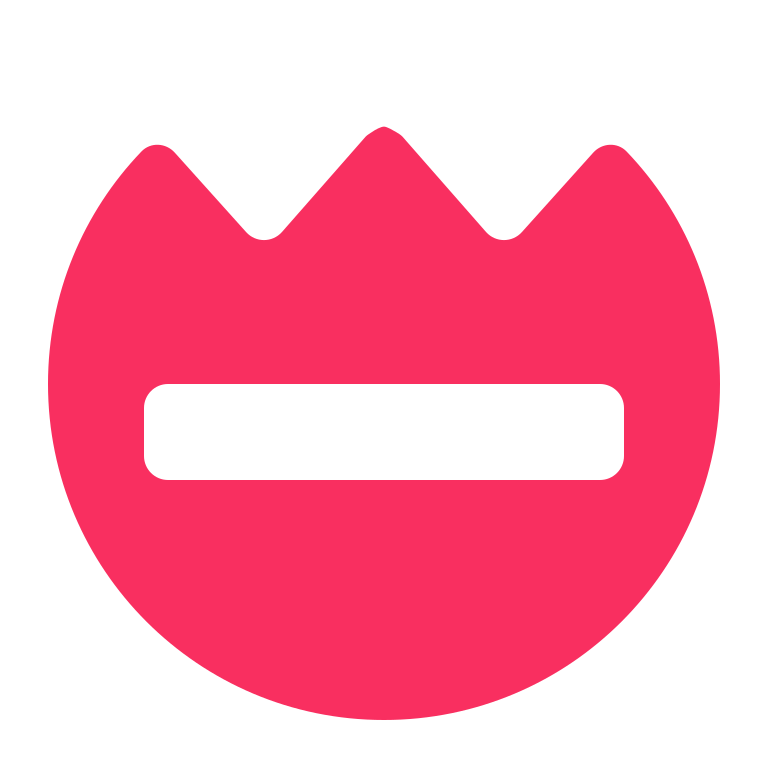
name badge flat